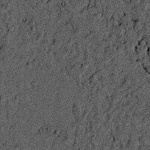
Label: no_change